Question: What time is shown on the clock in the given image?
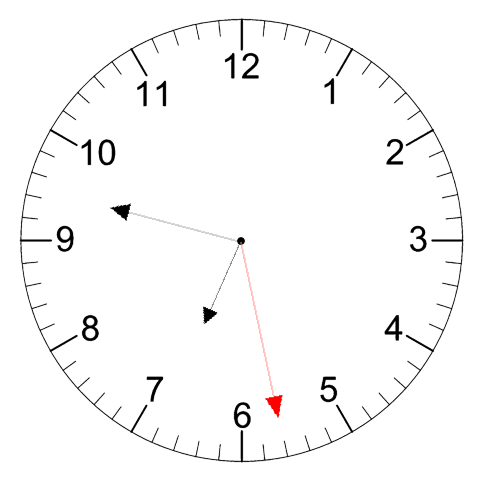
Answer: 06:47:28